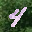
Label: 4